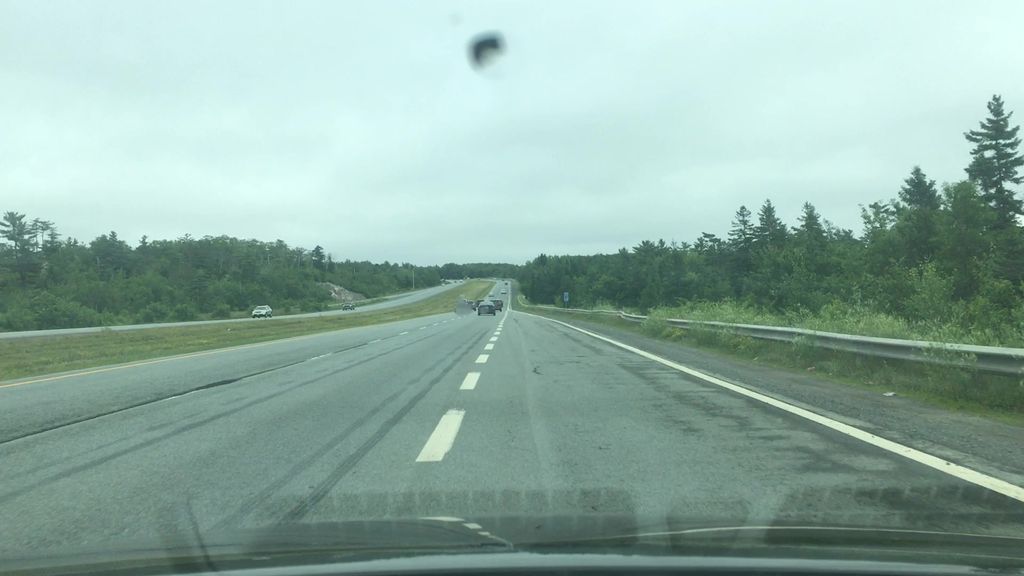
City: halifax